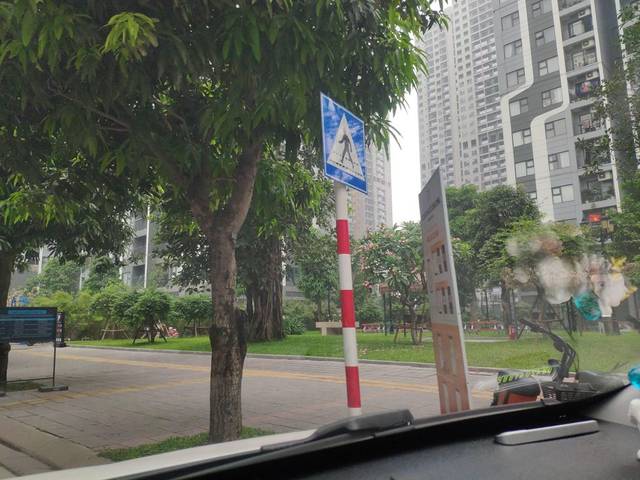
Region: Vietnam
Coordinates: 21.005, 105.738